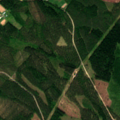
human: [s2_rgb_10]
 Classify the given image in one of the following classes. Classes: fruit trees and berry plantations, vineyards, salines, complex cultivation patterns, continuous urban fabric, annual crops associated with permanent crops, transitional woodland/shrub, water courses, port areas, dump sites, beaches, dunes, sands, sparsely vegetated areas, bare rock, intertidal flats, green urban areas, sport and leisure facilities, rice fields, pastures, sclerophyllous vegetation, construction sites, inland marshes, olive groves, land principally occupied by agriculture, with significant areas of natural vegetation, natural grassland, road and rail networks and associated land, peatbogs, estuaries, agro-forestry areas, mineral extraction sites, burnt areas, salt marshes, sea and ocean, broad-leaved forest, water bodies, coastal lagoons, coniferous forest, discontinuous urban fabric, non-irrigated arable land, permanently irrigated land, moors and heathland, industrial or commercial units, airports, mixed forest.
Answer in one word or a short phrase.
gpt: non-irrigated arable land, coniferous forest, mixed forest